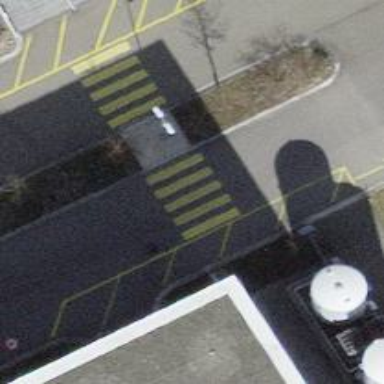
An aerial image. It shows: Uncontrolled zebra crossing on the road.